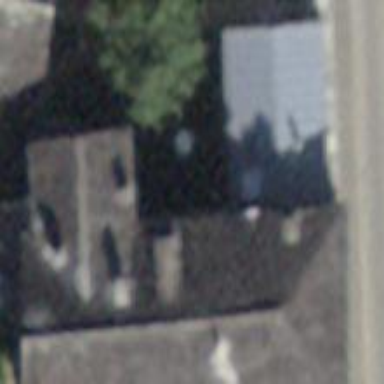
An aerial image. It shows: Detached building.